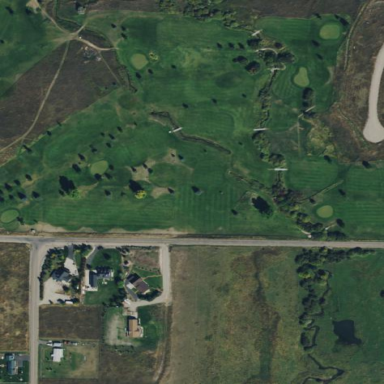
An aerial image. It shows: Golf course.